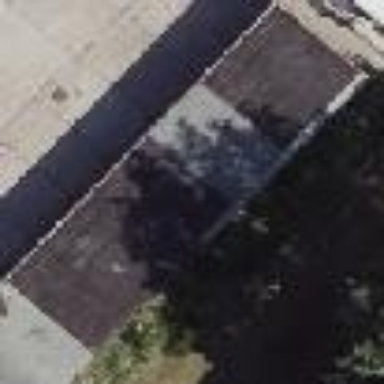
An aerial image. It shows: Group of garages.